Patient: sex M, age 57
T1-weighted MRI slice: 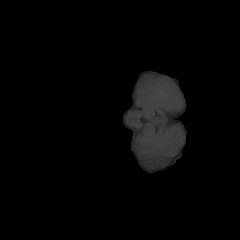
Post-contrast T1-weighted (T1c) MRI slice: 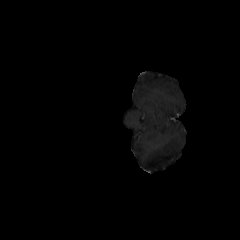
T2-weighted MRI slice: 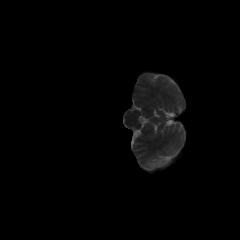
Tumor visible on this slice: no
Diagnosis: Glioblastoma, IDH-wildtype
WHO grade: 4